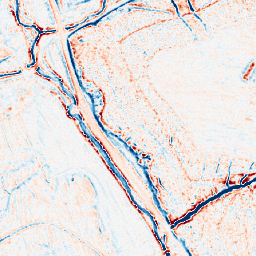
Category: edge_preserving
Decomposition family: bilateral
Decomposition parameters: d: 9
sigma_color: 100
sigma_space: 100
Upsampling method: nearest
Upsampling parameters: scale: 2
Upsampling scale: 2